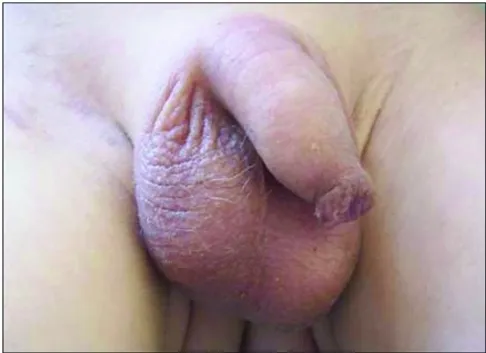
Increased testicular volume, penile length, and scrotal hair.
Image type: medical_photograph (other_medical_photograph)